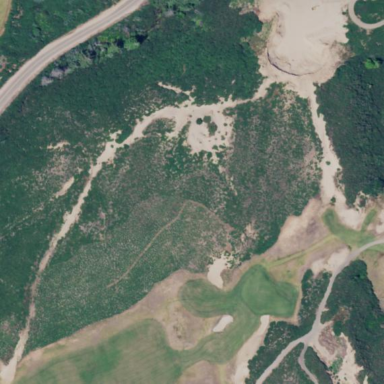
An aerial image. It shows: Golf bunker filled with sandy terrain.